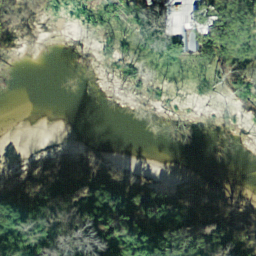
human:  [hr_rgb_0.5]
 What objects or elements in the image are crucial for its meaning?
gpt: river